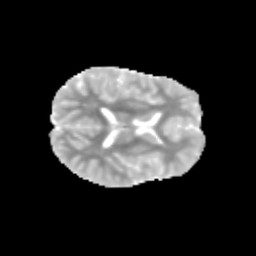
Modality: MD
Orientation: axial
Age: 10
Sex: female
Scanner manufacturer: siemens
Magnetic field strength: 3 T
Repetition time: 3.8 s
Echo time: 0.07 s